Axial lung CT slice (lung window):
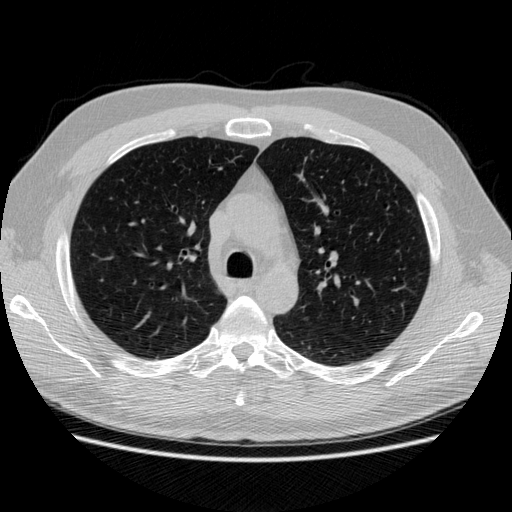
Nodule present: no